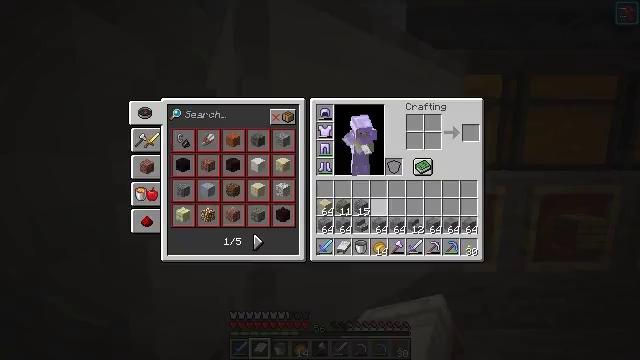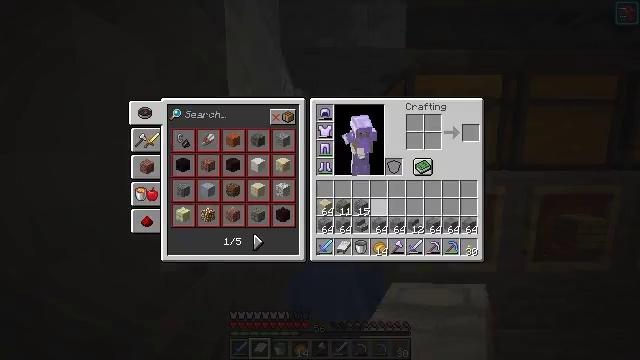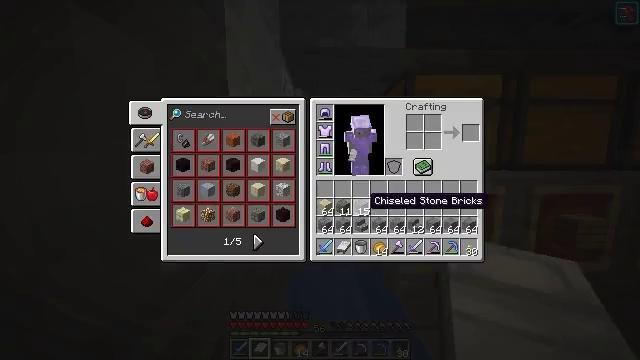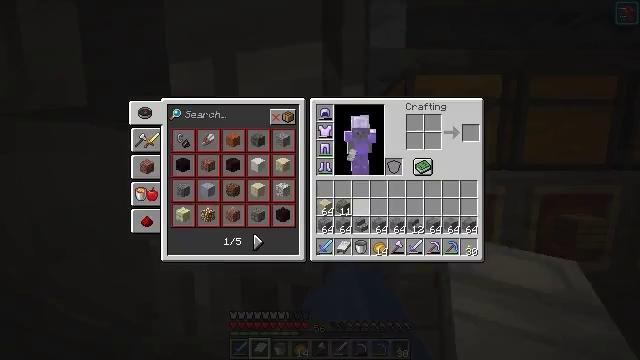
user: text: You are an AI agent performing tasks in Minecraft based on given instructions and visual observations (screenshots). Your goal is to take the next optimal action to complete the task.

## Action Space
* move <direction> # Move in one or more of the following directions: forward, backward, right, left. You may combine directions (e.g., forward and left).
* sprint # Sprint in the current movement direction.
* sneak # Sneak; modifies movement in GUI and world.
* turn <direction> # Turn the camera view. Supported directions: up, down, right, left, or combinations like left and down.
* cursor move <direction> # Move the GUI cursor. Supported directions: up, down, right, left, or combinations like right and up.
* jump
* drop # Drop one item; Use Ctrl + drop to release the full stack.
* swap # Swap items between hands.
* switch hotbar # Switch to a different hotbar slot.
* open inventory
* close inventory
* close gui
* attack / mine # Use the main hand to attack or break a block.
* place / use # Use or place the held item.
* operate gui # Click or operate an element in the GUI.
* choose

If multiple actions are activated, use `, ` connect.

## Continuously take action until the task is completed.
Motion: motion action
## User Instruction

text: Remove a stone brick wall from the inventory.
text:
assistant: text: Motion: sprint, cursor move left, open gui
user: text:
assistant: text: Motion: sprint, cursor move left
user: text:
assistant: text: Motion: sprint, drop
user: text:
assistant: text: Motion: sprint, drop